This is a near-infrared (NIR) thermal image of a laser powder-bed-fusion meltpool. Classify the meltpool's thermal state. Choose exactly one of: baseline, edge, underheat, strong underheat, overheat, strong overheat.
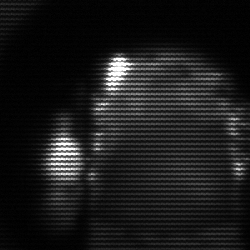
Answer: baseline